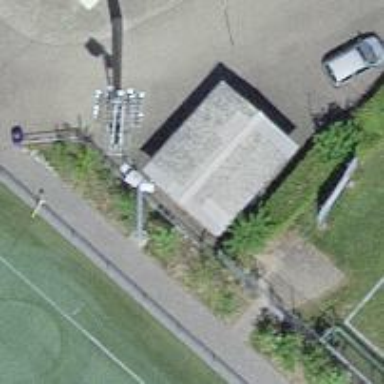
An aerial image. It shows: Mast structure.